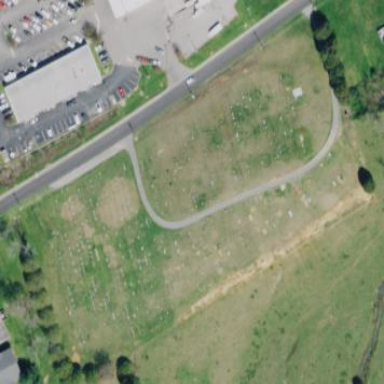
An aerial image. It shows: Cemetery.